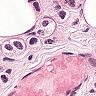
Metastatic tissue present: yes